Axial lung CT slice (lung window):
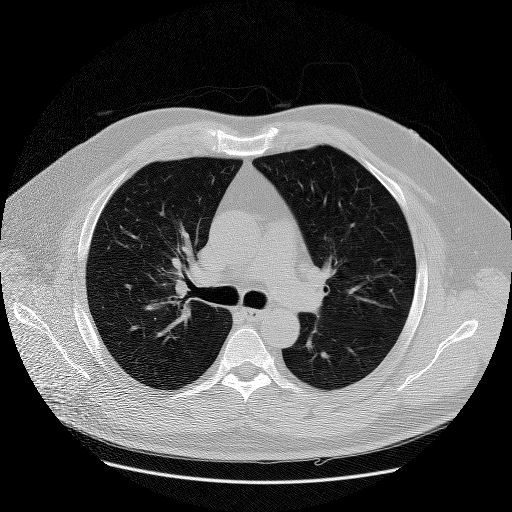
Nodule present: no